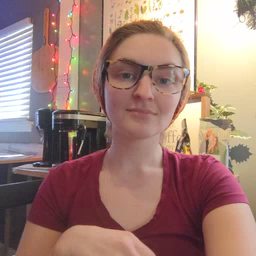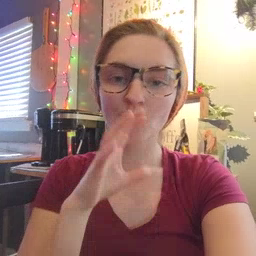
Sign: old